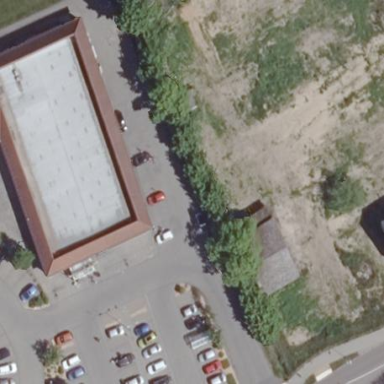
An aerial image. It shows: Supermarket building.